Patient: sex M, age 59
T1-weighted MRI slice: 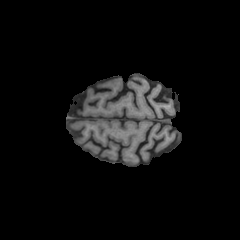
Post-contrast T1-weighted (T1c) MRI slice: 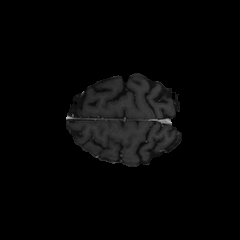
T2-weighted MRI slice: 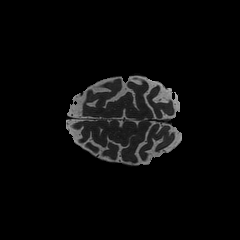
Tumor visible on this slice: no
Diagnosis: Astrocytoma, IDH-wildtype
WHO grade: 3